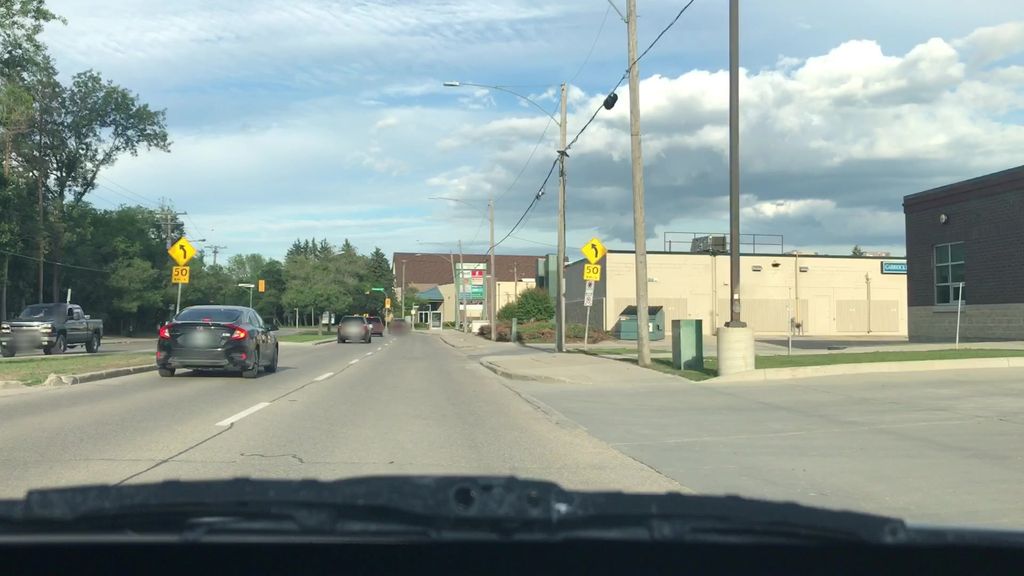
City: winnipeg